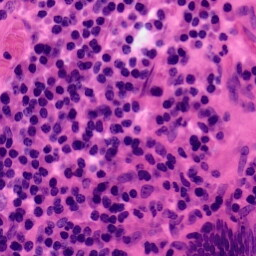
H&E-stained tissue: Colon